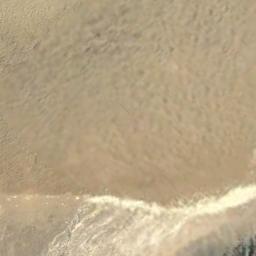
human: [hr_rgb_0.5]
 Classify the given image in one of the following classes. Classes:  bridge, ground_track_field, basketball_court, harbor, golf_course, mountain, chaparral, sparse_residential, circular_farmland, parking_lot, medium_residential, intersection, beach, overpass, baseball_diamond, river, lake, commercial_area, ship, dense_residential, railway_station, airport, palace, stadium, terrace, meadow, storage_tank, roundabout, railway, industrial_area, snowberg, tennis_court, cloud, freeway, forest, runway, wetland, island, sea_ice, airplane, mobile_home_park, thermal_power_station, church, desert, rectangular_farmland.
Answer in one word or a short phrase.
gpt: desert